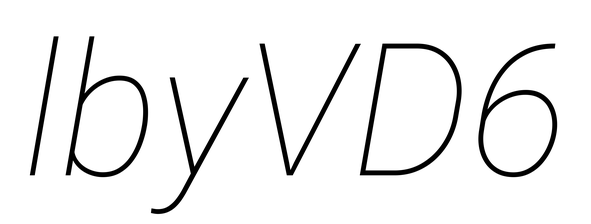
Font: Roboto-Italic_Thin_Italic